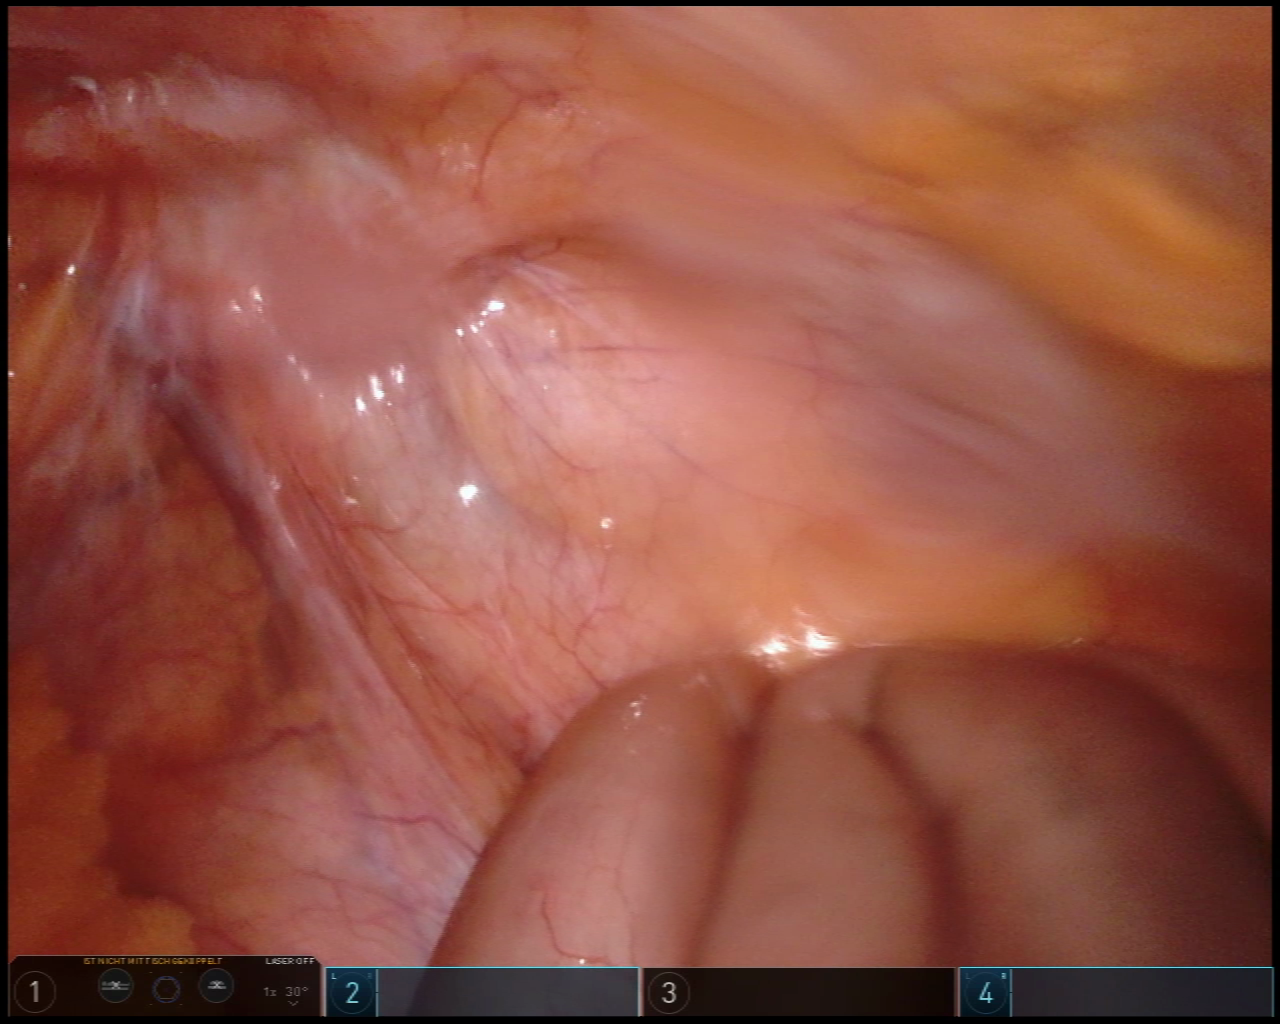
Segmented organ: small_intestine
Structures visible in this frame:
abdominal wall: yes
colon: no
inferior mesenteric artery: no
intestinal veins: no
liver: no
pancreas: no
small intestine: yes
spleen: no
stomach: no
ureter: no
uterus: no
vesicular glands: no